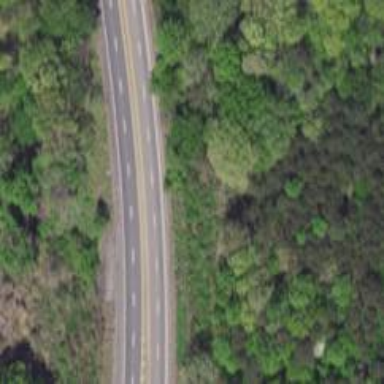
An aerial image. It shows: This image shows trunk highway that functions as expressway.